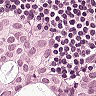
Metastatic tissue present: yes